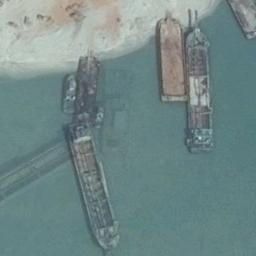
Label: ship